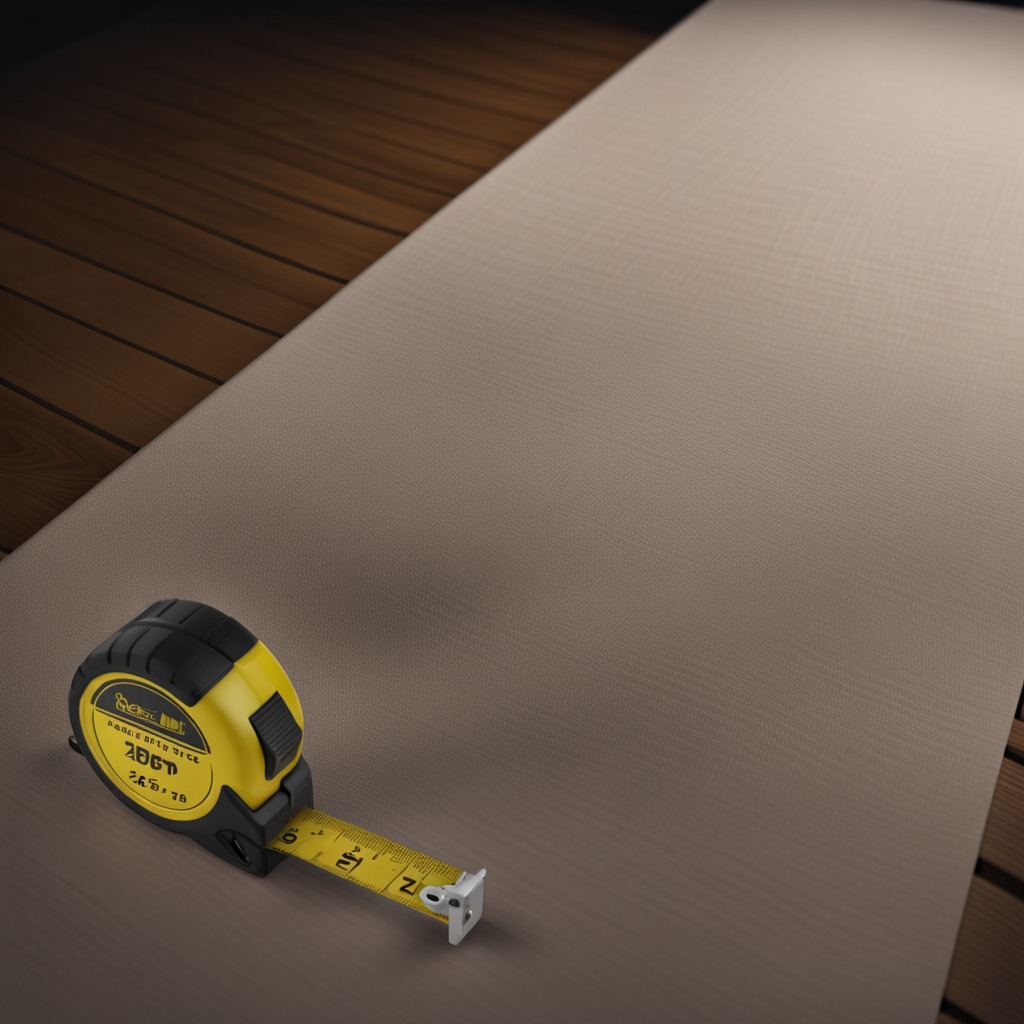
A measuring tape is lying on the wooden table.